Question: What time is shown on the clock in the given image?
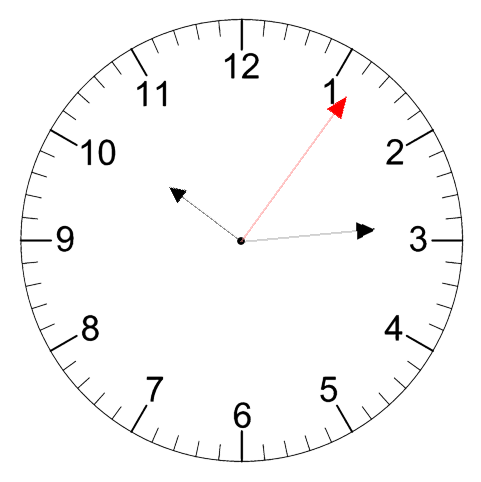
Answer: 10:14:06